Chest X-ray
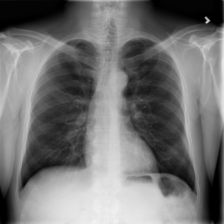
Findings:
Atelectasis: negative
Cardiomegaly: negative
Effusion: negative
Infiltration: negative
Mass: negative
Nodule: negative
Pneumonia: negative
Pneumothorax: negative
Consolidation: negative
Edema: negative
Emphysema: negative
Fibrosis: negative
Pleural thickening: negative
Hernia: negative